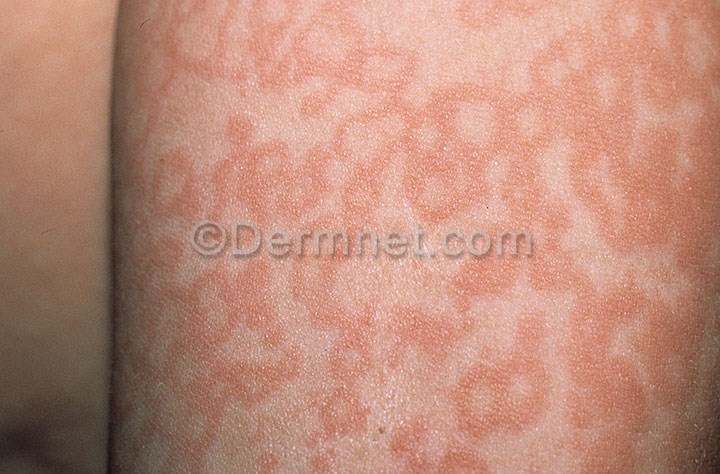
Disease: Exanthems and Drug Eruptions